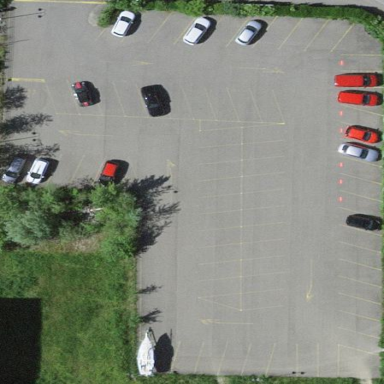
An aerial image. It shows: Parking area with surface.